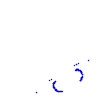
Particle: kaon